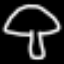
Label: mushroom